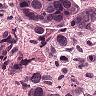
Metastatic tissue present: yes